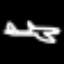
Label: airplane